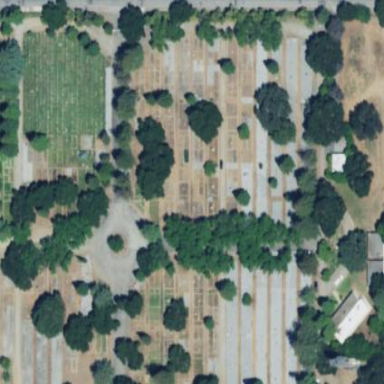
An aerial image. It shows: Cemetery or graveyard.